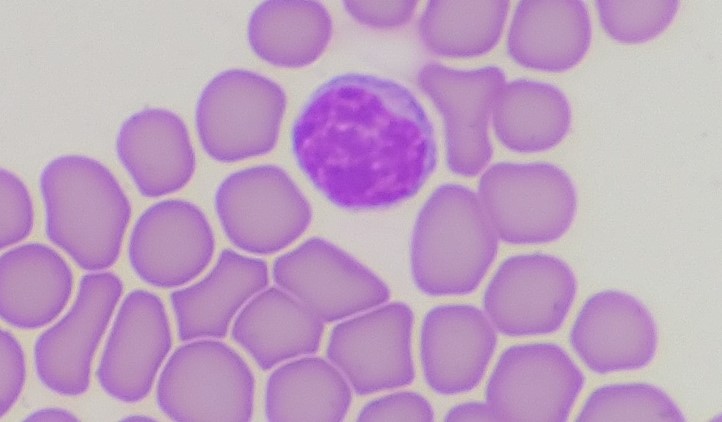
White blood cell type: Lymphocyte